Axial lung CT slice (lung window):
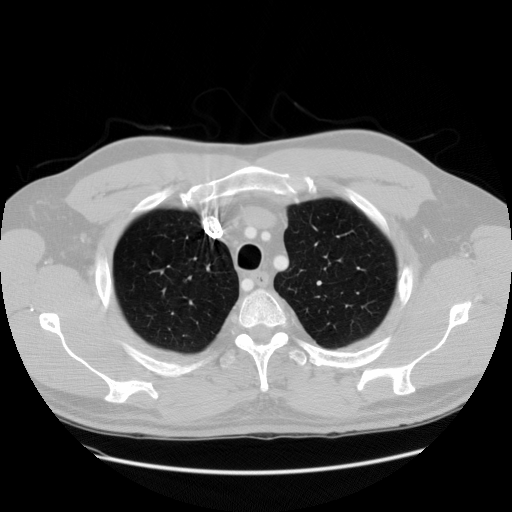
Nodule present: no